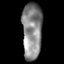
Tissue: skin
Cell type: Epithelial cells
Senescence score: 0.2849
Nuclear area (px): 1109
Mean DAPI intensity: 135.124